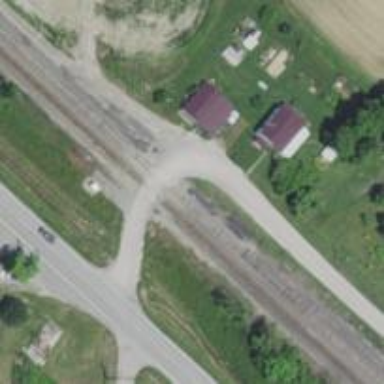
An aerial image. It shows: Railway level crossing.